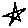
Label: star